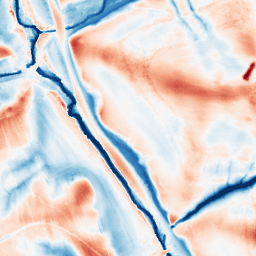
Category: edge_preserving
Decomposition family: guided
Decomposition parameters: radius: 16
eps: 0.001
Upsampling method: quintic
Upsampling parameters: scale: 8
Upsampling scale: 8